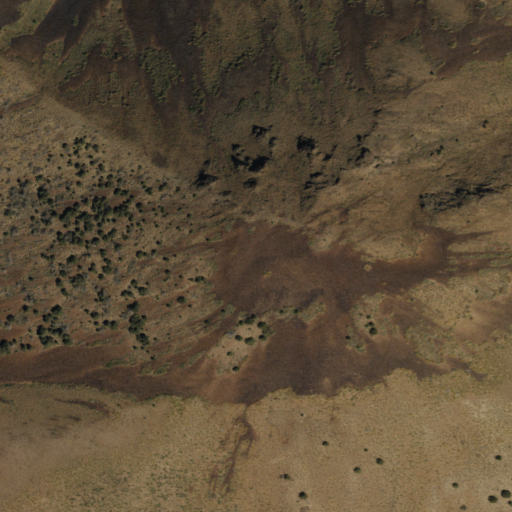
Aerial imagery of mountain in Nevada named Shaley Peak containing evergreen forest, shrub, and grassland